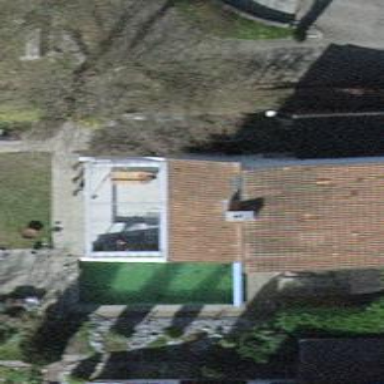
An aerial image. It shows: Detached building.